Question: Have an VB application created using VB6. A part of the application shows flash inside.
When I use 'printform' it just prints the whole application. I dont know how to print the flash part alone. Any help would be appreciated!..

Thanks.
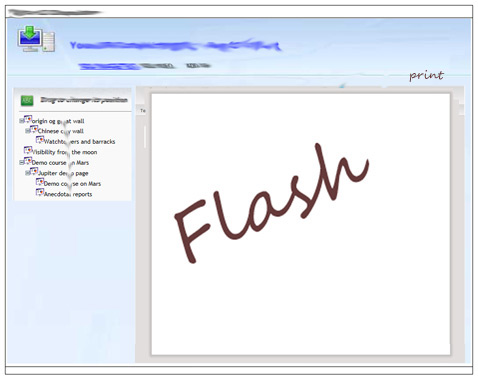
Answer: VB's '.PrintForm' method is extremely limited and only does "print the entire client area", so you can't use it to print a specific control without it filling the entire form..
If you just want to print the flash control, check its interface to see if it offers any printing support, or look at code that takes a screenshot of the appropriate control and printing that use the normal 'Printer' object.